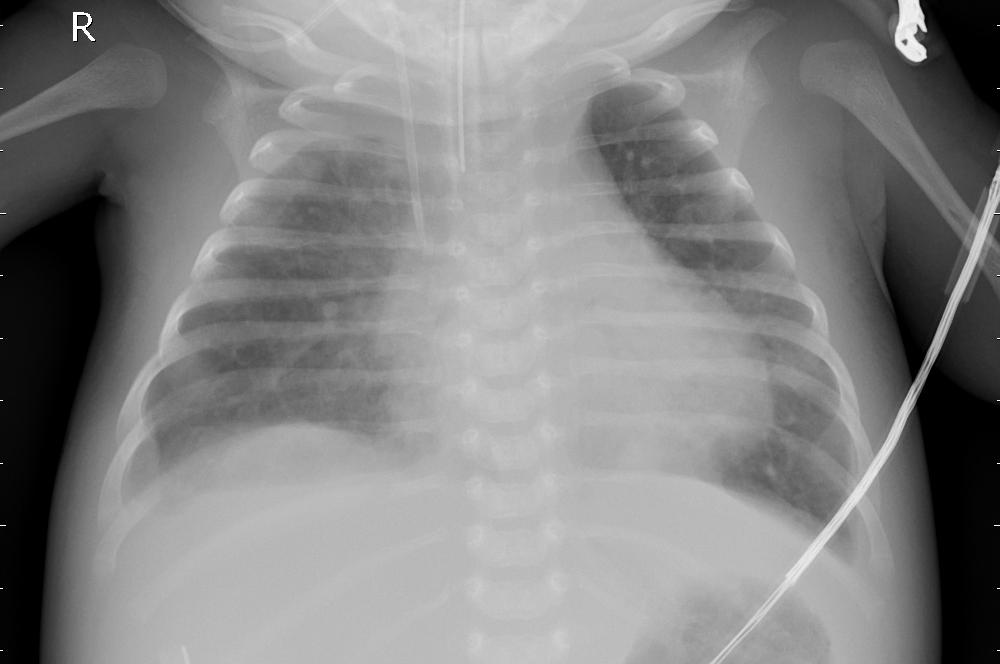
Diagnosis: PNEUMONIA